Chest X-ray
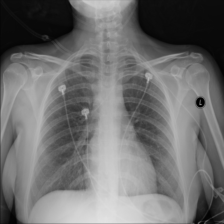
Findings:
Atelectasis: negative
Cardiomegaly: negative
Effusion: negative
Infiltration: negative
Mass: negative
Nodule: negative
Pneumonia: negative
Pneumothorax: negative
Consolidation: negative
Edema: negative
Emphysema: negative
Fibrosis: negative
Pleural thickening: negative
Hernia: negative